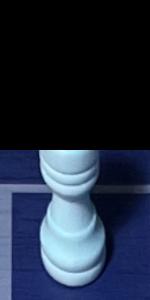
Label: Rook_White